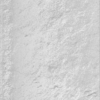
Label: not_dusty